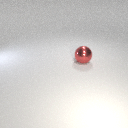
large red metal sphere